Question: I'm trying to install plugin in android studio when I Click Browse Respository it Shows this dialog
Anyone knows how to fix this?
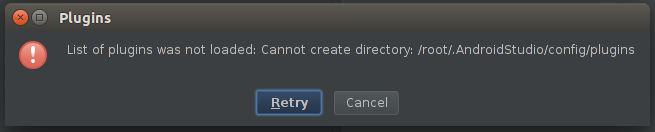
Answer: I found the alternative solution, just delete the .AndroidStudio foler, and restart androi studio.
using
'''
rm -R .AndroidStudio
'''
After that the android studio back to default settings and install the plugin from the beginning